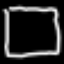
Label: square